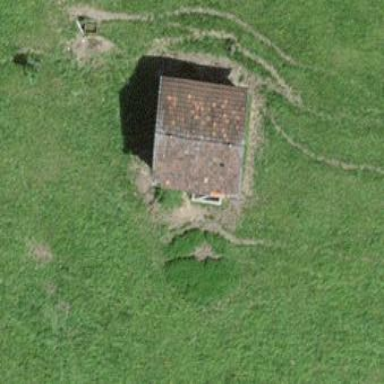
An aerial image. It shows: Farm auxiliary building.